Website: macys
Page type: billing-address
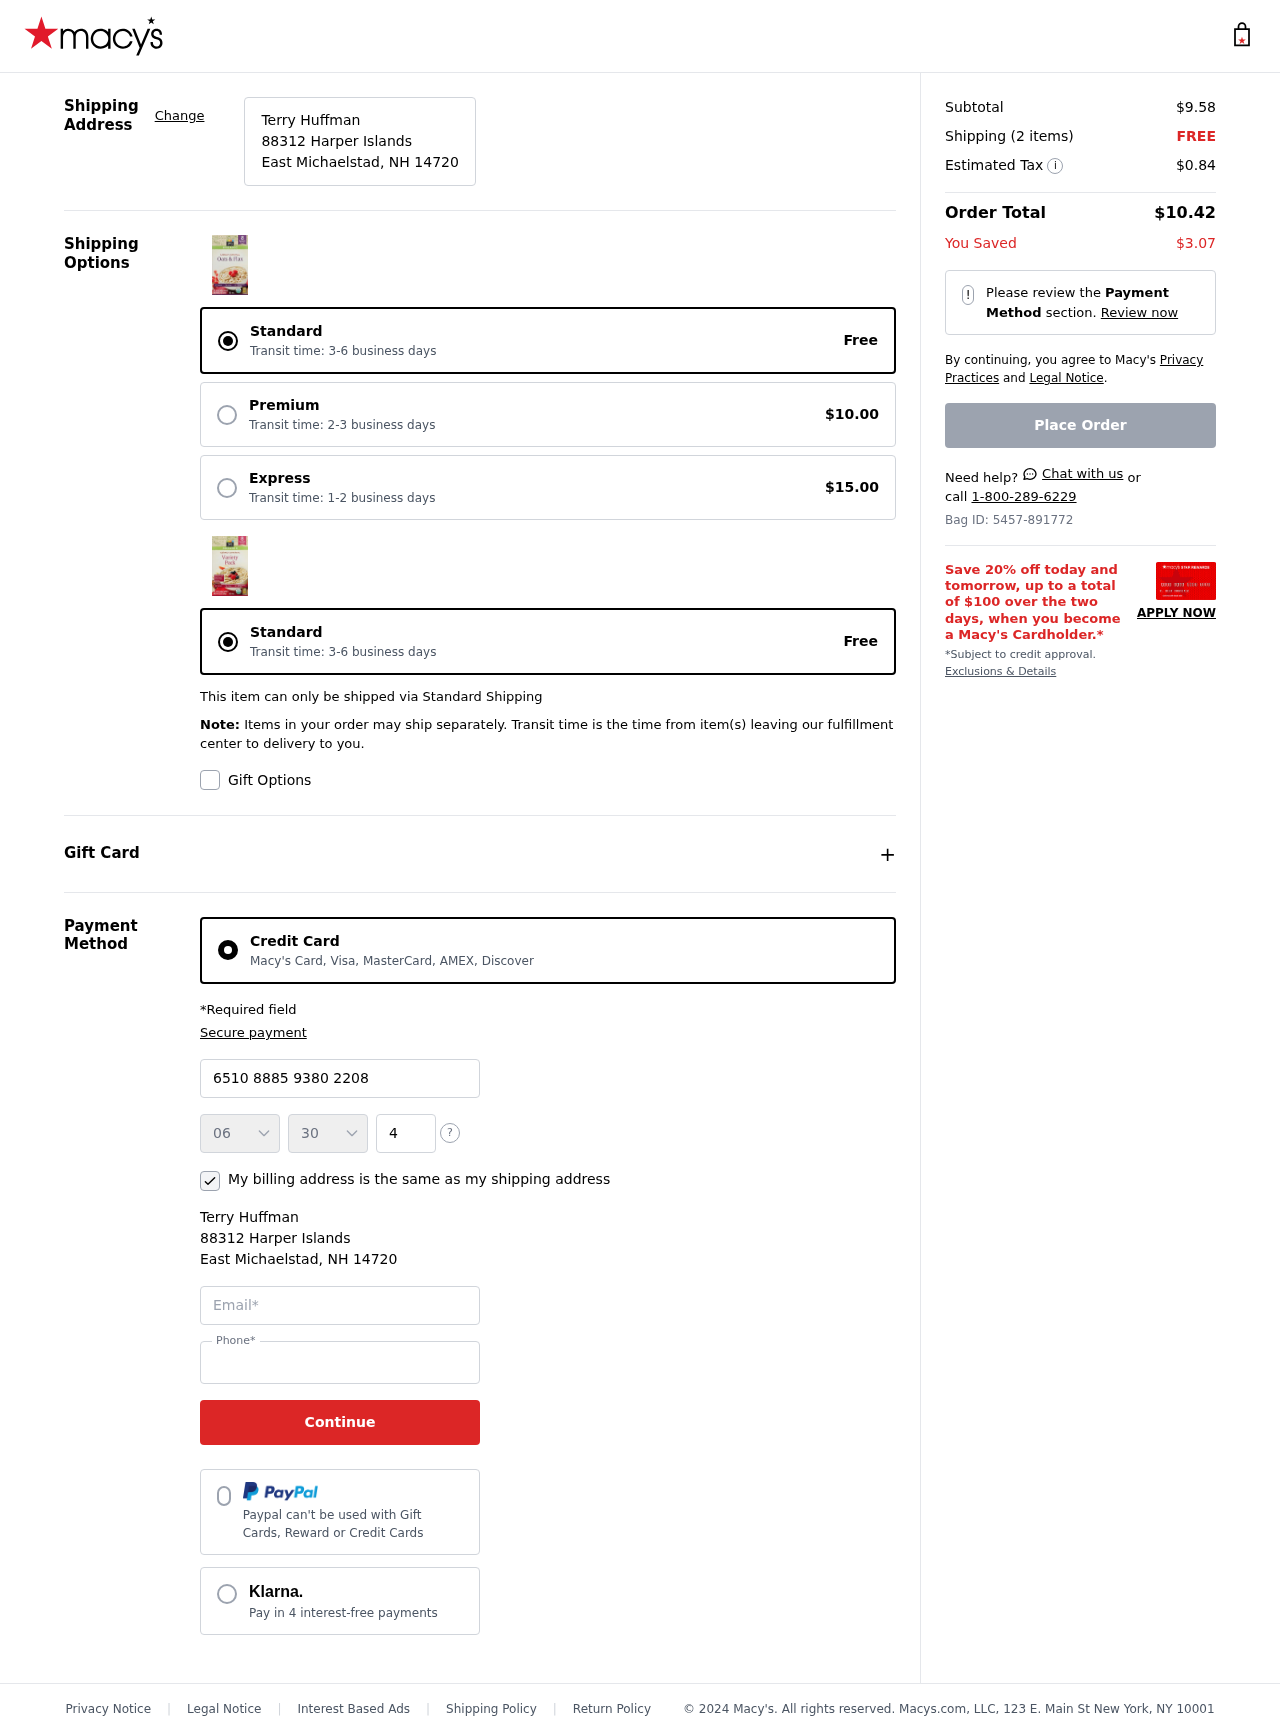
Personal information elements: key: PII_CARD_CVV
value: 431
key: PII_CARD_EXPIRY_MONTH
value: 06
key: PII_CARD_EXPIRY_YEAR
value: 30
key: PII_CARD_NUMBER
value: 6510 8885 9380 2208
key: PII_CITY_STATE_ZIP
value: East Michaelstad, NH 14720
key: PII_EMAIL
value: terry_huffman@hotmail.com
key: PII_FULLNAME
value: Terry Huffman
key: PII_PHONE
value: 3736526231
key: PII_STREET
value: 88312 Harper Islands
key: PII_FULLNAME2
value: Terry Huffman
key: PII_STREET2
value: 88312 Harper Islands
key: PII_CITY_STATE_ZIP2
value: East Michaelstad, NH 14720
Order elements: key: ORDER_SUBTOTAL
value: $9.58
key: ORDER_NUM_ITEMS
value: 2
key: ORDER_SHIPPING_COST
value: FREE
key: ORDER_TAX
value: $0.84
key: ORDER_TOTAL
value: $10.42
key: ORDER_SAVINGS
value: $3.07
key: ORDER_ID
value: Bag ID: 5457-891772